Field crop: maize
Growth stage: 1
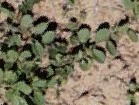
Species: convolvulus